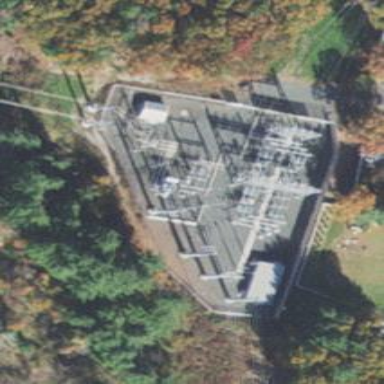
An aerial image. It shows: Switch for power supply.